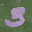
Label: 3